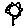
Label: flower